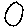
Label: circle